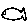
Label: fish